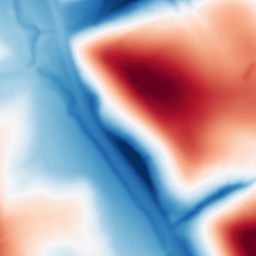
Category: multiscale
Decomposition family: dog_multiscale
Decomposition parameters: sigma_ratio: 2
n_scales: 5
base_sigma: 2
Upsampling method: quadratic
Upsampling parameters: scale: 2
Upsampling scale: 2